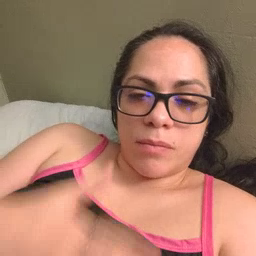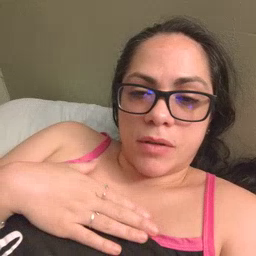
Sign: minemy